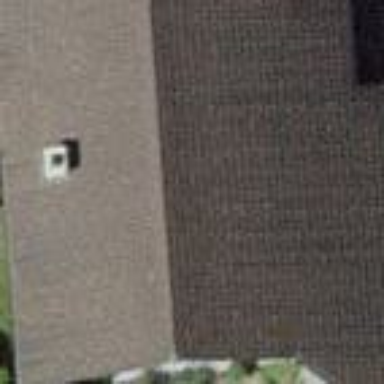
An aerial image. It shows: Residential building with tiled roof.